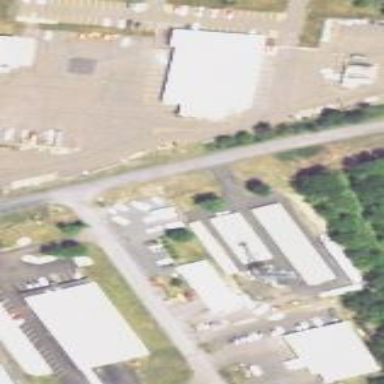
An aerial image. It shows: Storage rental shop.